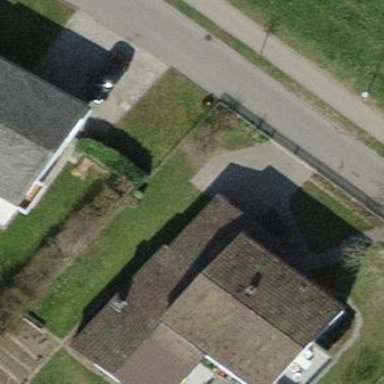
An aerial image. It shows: Detached building.